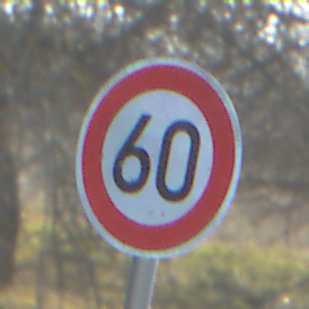
Verkehrszeichen: Geschwindigkeit60
Umgebung: Outdoor, Nature
Tageszeit: MorningAfternoon
Wetter: Clear
Licht: Natural
Jahreszeit: NotSpecified
Kontrast: HighContrast